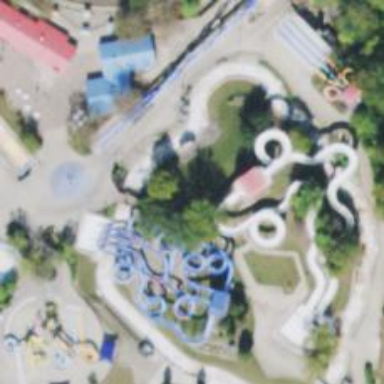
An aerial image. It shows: Bridge leading to water slide attraction.